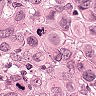
Metastatic tissue present: yes